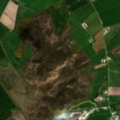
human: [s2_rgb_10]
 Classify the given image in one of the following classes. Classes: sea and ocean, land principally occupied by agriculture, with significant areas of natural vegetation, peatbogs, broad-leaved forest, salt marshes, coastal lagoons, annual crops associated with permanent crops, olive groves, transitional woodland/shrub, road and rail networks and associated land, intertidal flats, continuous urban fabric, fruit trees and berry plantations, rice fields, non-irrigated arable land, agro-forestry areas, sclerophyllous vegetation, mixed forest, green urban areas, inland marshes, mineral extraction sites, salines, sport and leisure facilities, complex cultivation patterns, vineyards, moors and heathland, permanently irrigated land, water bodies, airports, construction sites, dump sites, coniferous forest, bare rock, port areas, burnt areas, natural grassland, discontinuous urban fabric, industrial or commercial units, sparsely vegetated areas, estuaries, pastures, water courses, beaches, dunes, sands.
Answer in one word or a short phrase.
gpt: pastures, coniferous forest, moors and heathland